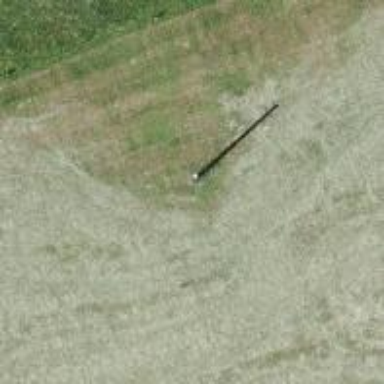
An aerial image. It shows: Power pole.